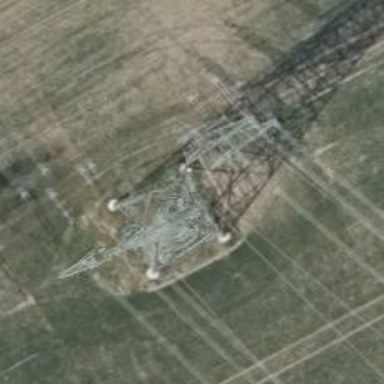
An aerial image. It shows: Power line with three cables.